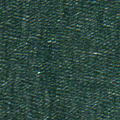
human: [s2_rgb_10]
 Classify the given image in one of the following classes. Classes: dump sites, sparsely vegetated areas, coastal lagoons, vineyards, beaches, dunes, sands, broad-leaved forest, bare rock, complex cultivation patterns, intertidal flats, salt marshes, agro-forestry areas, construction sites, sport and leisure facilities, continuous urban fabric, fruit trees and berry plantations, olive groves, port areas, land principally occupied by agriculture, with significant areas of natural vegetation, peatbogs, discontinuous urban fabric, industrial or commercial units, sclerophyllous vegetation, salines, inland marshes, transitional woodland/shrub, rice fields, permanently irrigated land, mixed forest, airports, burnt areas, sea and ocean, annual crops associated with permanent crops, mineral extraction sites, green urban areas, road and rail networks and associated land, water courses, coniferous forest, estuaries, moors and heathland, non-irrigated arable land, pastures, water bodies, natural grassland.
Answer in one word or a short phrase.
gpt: sea and ocean